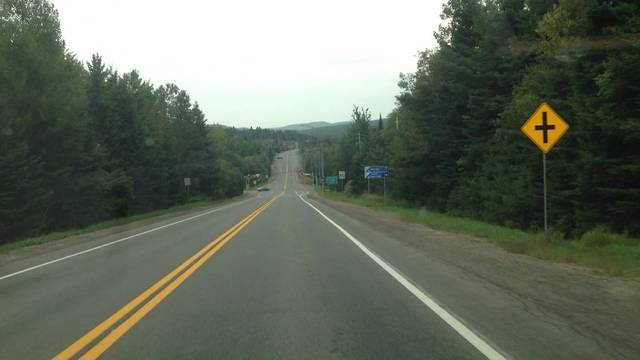
Region: Canada
Coordinates: 45.909, -74.263